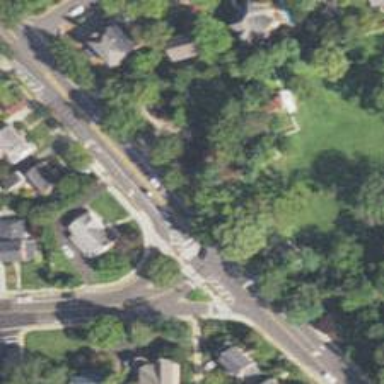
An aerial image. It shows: Zebra crossing for pedestrians.